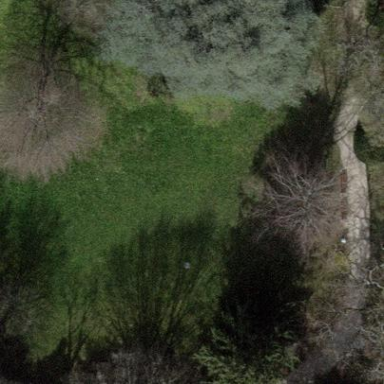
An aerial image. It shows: Lovely park for leisure and relaxation.